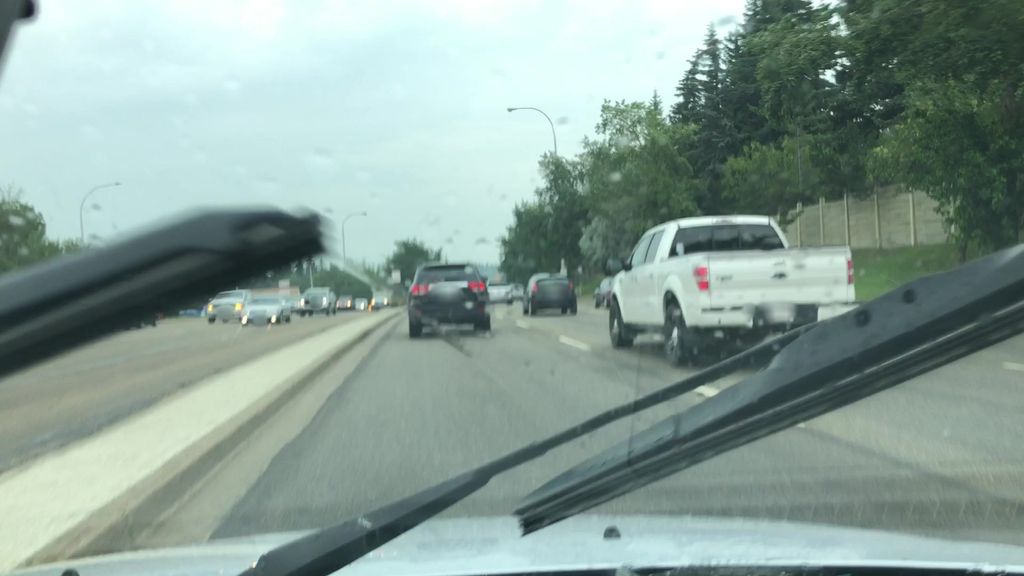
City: edmonton